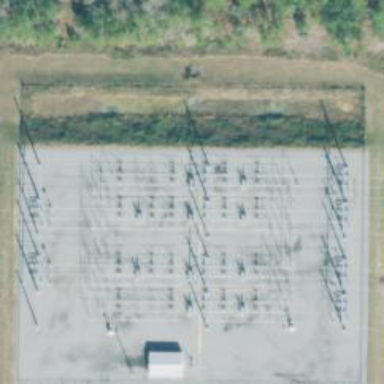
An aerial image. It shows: Switch used for power control.